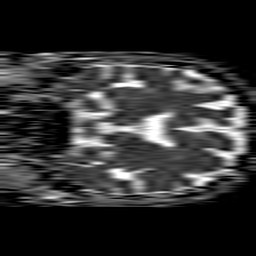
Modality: ADC
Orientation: coronal
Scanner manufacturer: philips
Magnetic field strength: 1.5 T
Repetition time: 4.6 s
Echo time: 0.08517 s